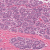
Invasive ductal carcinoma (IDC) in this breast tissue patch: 0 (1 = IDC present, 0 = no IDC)